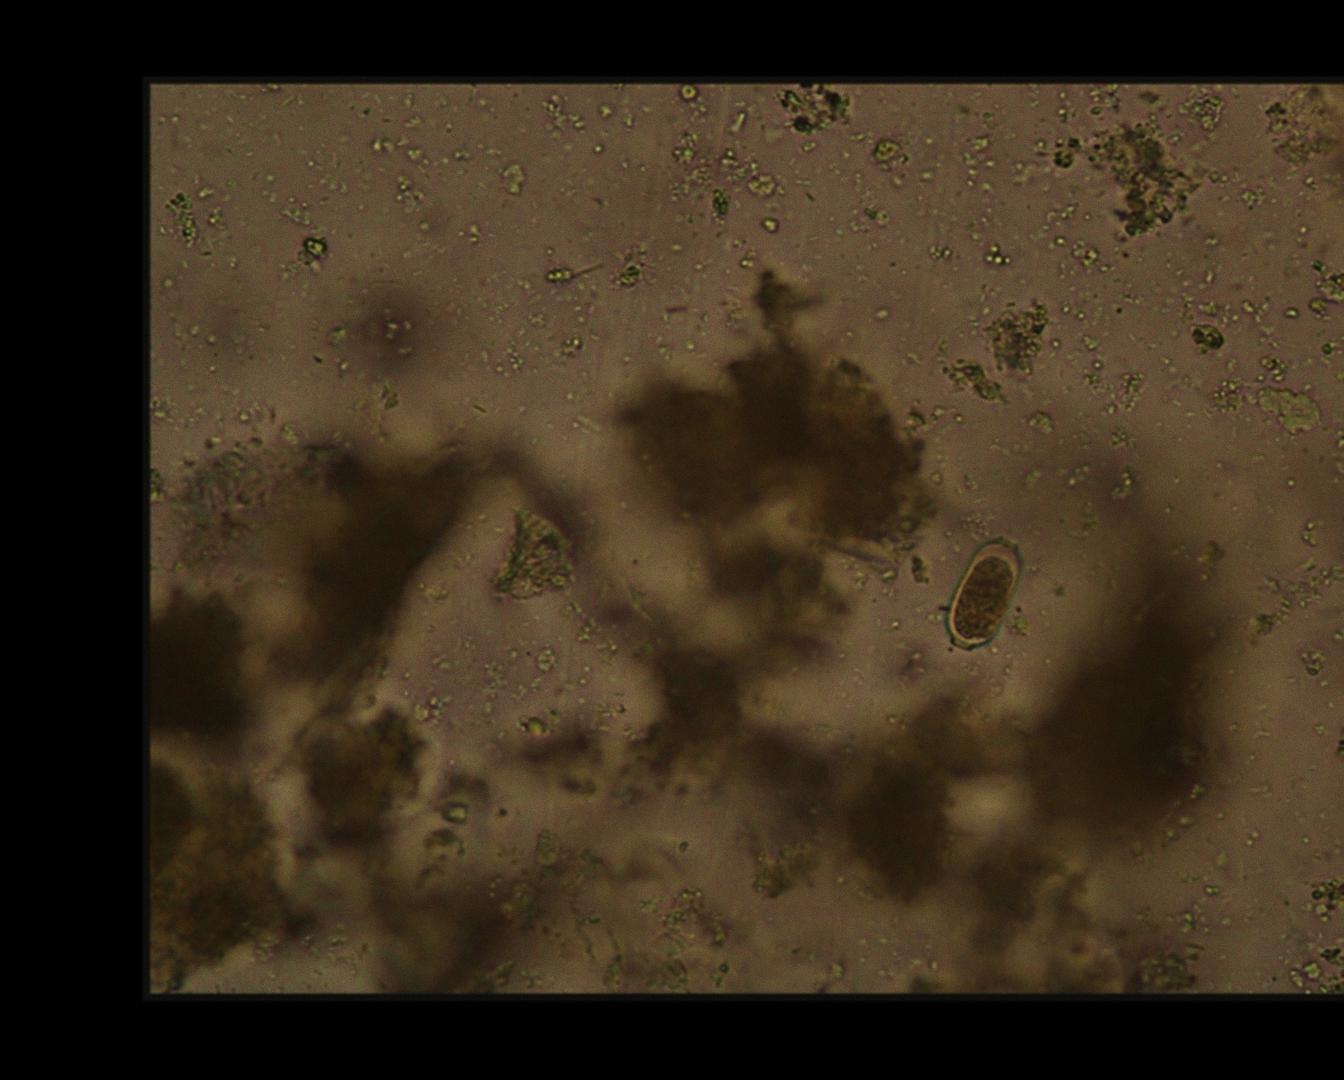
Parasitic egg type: Capillaria philippinensis